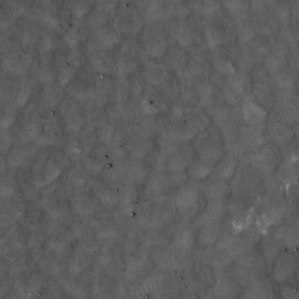
Label: non_frost